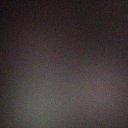
Screen state: off